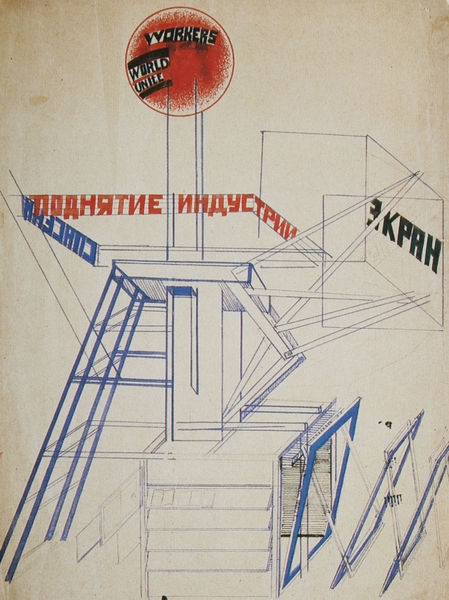
Titel: Entwurf für eines Propaganda-Kiosks, einer Leinwand und einer Lautsprecher-Plattform "Arbeiter der Welt vereinigt Euch"
Künstler: Gustav Kluzis
Institution: Art Co. Ltd.
Schlagwörter: blau, weiß, komposition, glas, grau, schwarz, rot, architektur, rahmen, kreis, rund, schrift, ansicht, tribüne, flächen, grafik, graphik, linien, arbeiter, gerade, stufen, gestell, striche, rechtecke, linie, scheibe, text, buchstaben, strich, beschriftung, kasten, geometrisch, konstruktion, diagonale, geometrie, quadrat, russisch, gesprenkelt, kyrillisch, propaganda, suprematistisch, tetxt